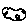
Label: cloud